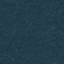
Land use / land cover: Forest